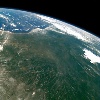
Label: land